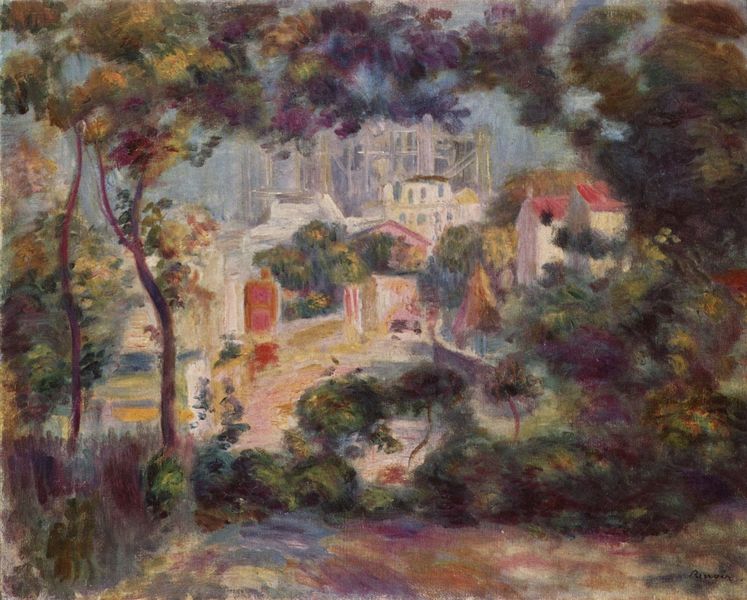
Titel: Landschaft mit Ansicht von Sacré-Coeur
Künstler: Pierre Auguste Renoir
Standort: München
Institution: Neue Pinakothek
Schlagwörter: baum, blau, blätter, dunkel, gemälde, himmel, laub, schatten, weiß, aquarell, bäume, gelb, grün, impressionismus, landschaft, ocker, stadt, blumen, braun, bunt, fenster, grau, hell, hintergrund, licht, orange, renoir, schwarz, strasse, blüten, dach, gebäude, gras, haus, park, rot, schloss, wiese, zaun, malerei, architektur, bild, signatur, gräser, häuser, hügel, natur, brücke, busch, büsche, gebüsch, kirche, sonne, sträucher, pflanze, pflanzen, gotik, rosa, wald, szenerie, garten, aussicht, farbig, sommer, ruhe, ansicht, spuren, farben, dorf, dächer, giebel, mauer, lila, violett, fabrik, französisch, stämme, impressionistisch, striche, tor, unscharf, punkte, außen, gerüst, durchblick, religion, dom, draußen, pinsel, sonnig, kathedrale, verschwommen, beet, tempel, klassik, farbtupfer, außenansicht, chorumgang, strebepfeiler, rennesaince, dodrf, pierre auguste renoir, smaßwerk, landschagft